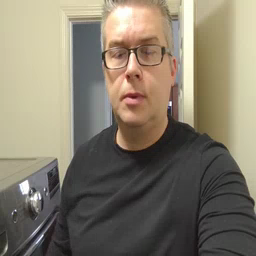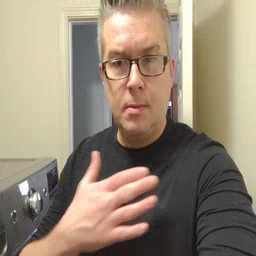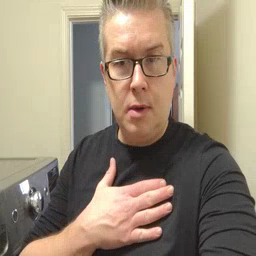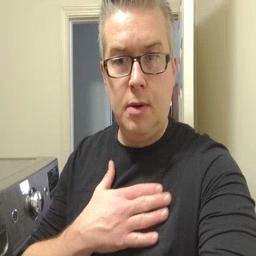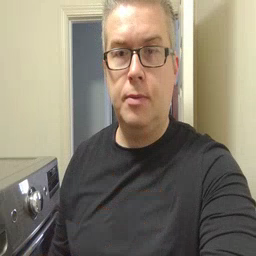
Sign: minemy